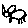
Label: cat